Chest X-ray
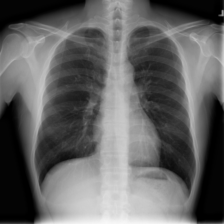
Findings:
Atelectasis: negative
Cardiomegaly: negative
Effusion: negative
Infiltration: negative
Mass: negative
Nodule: negative
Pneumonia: negative
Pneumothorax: negative
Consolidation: negative
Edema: negative
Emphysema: negative
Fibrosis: negative
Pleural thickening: negative
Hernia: negative